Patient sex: M
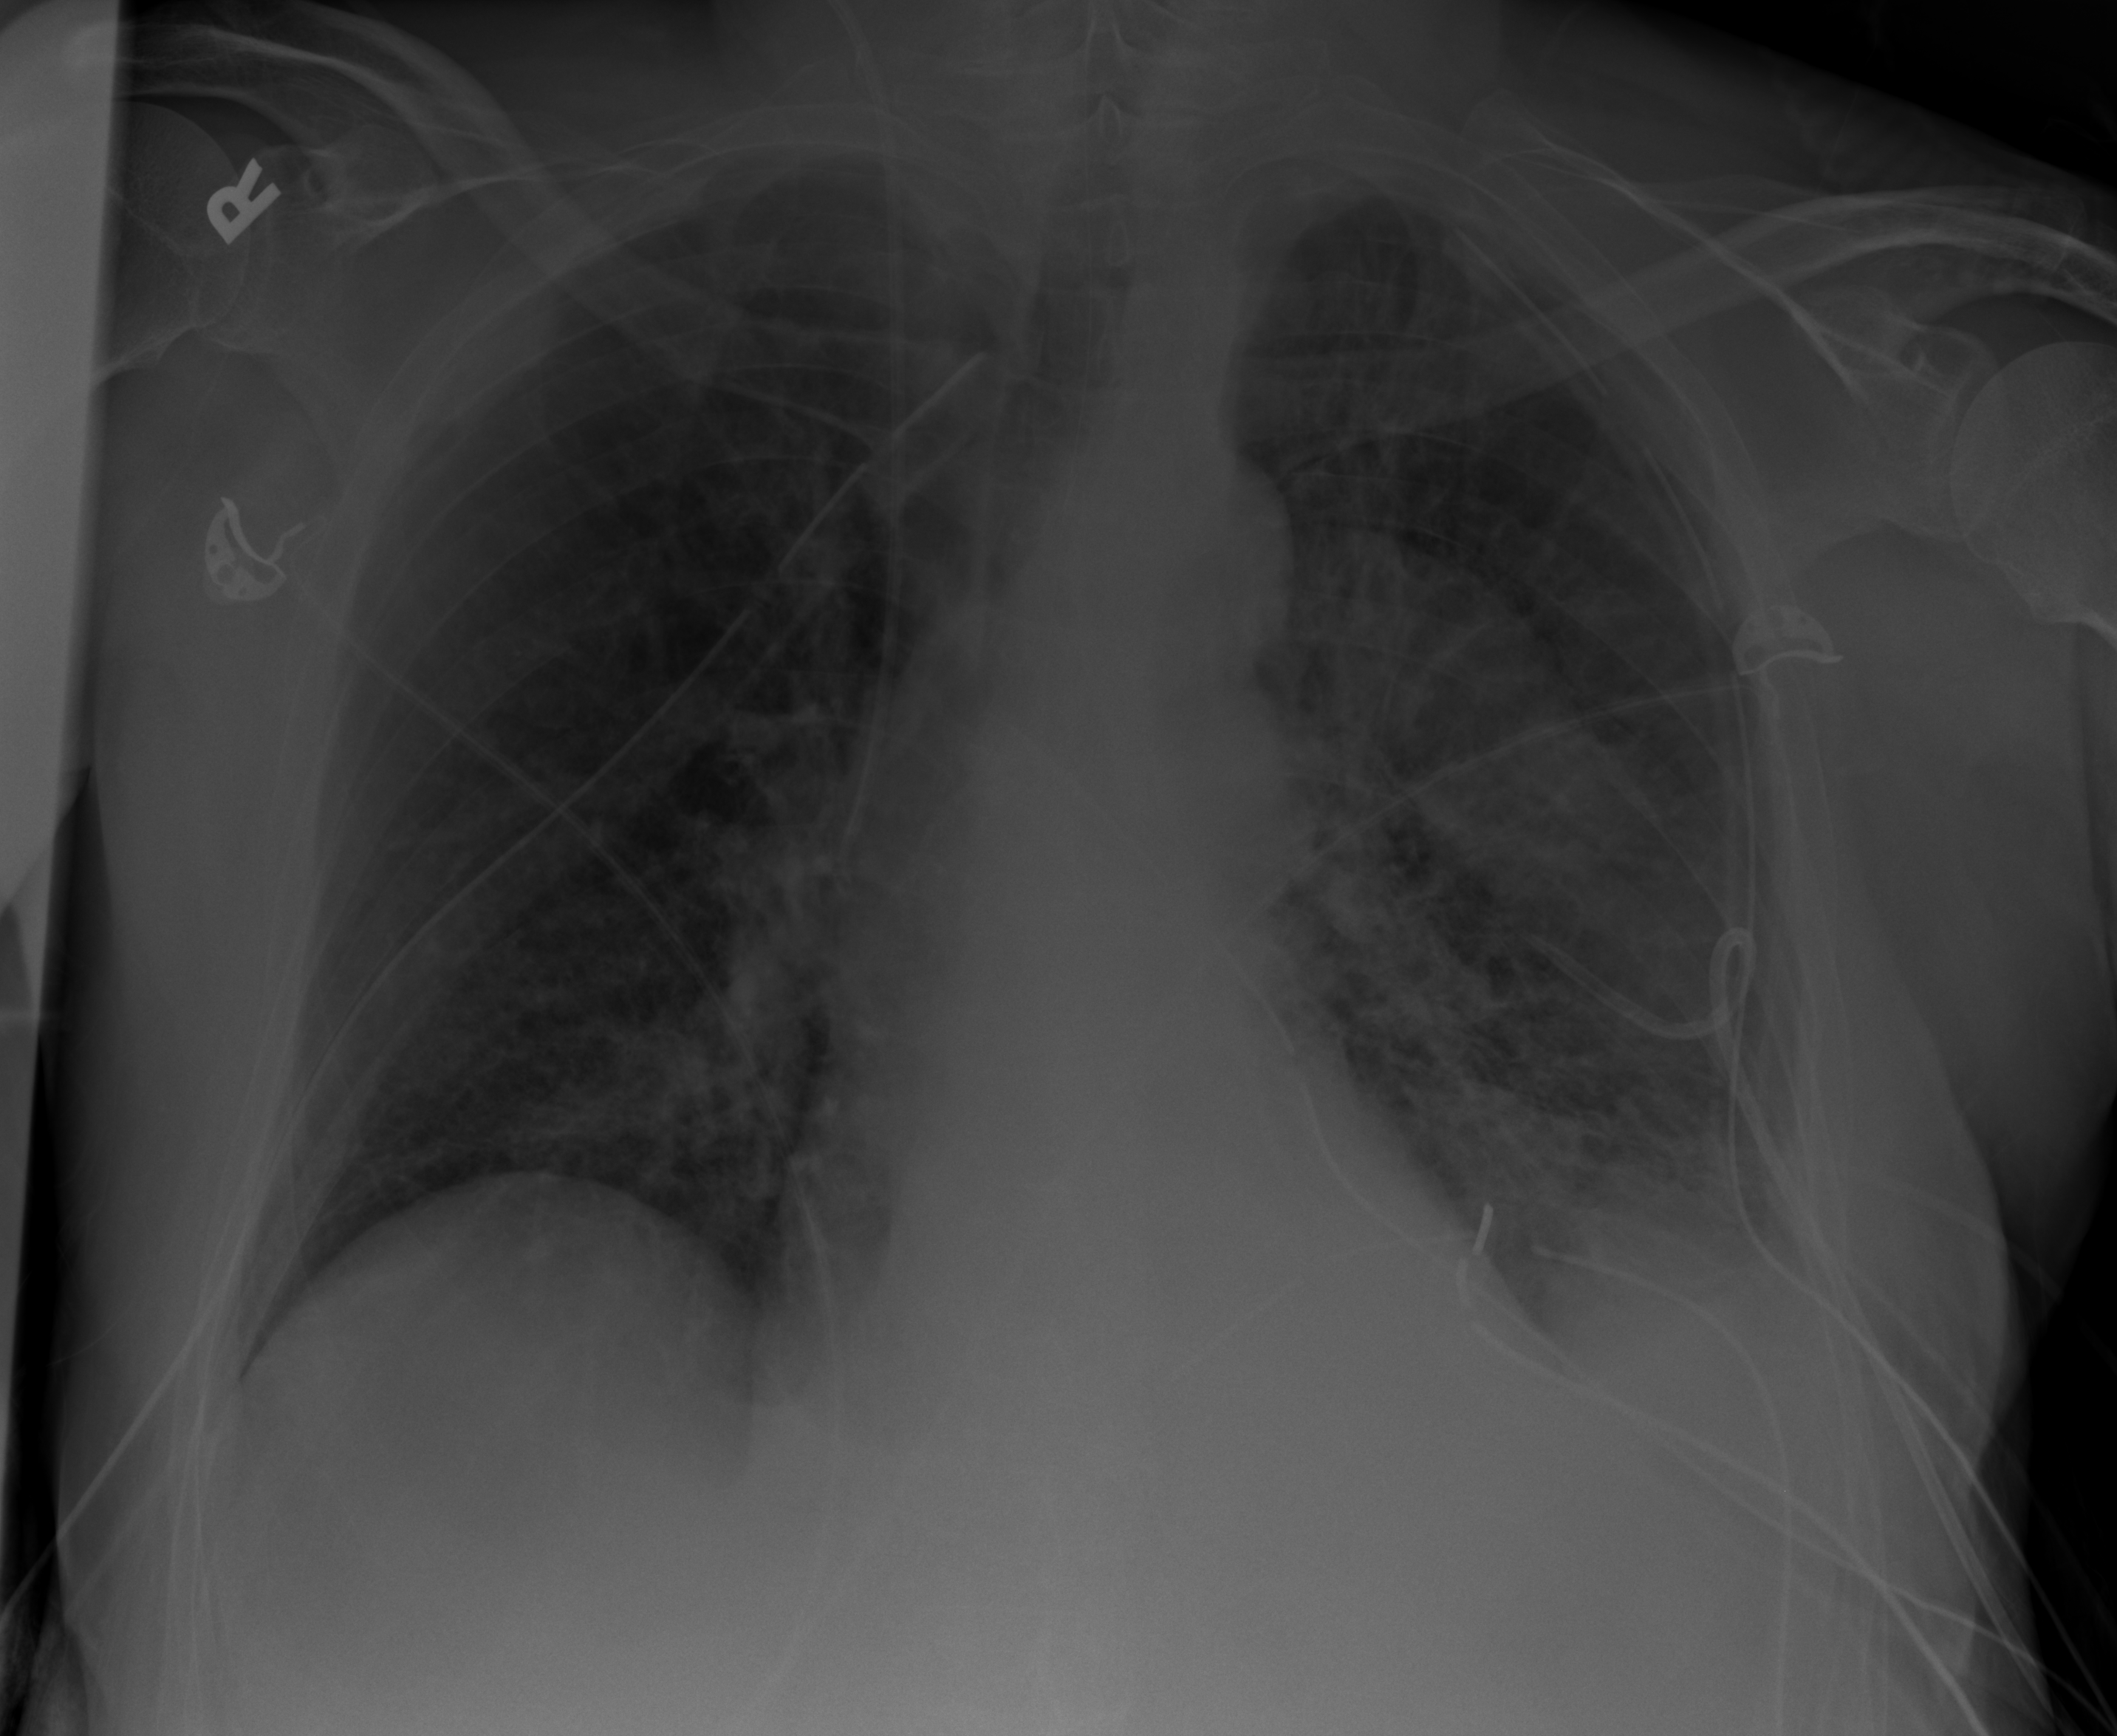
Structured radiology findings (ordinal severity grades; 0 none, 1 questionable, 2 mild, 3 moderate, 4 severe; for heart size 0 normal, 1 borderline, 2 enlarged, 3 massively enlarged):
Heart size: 2
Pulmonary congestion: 2
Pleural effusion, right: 0
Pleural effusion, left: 3
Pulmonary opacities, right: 3
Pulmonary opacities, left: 3
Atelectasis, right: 2
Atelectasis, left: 3